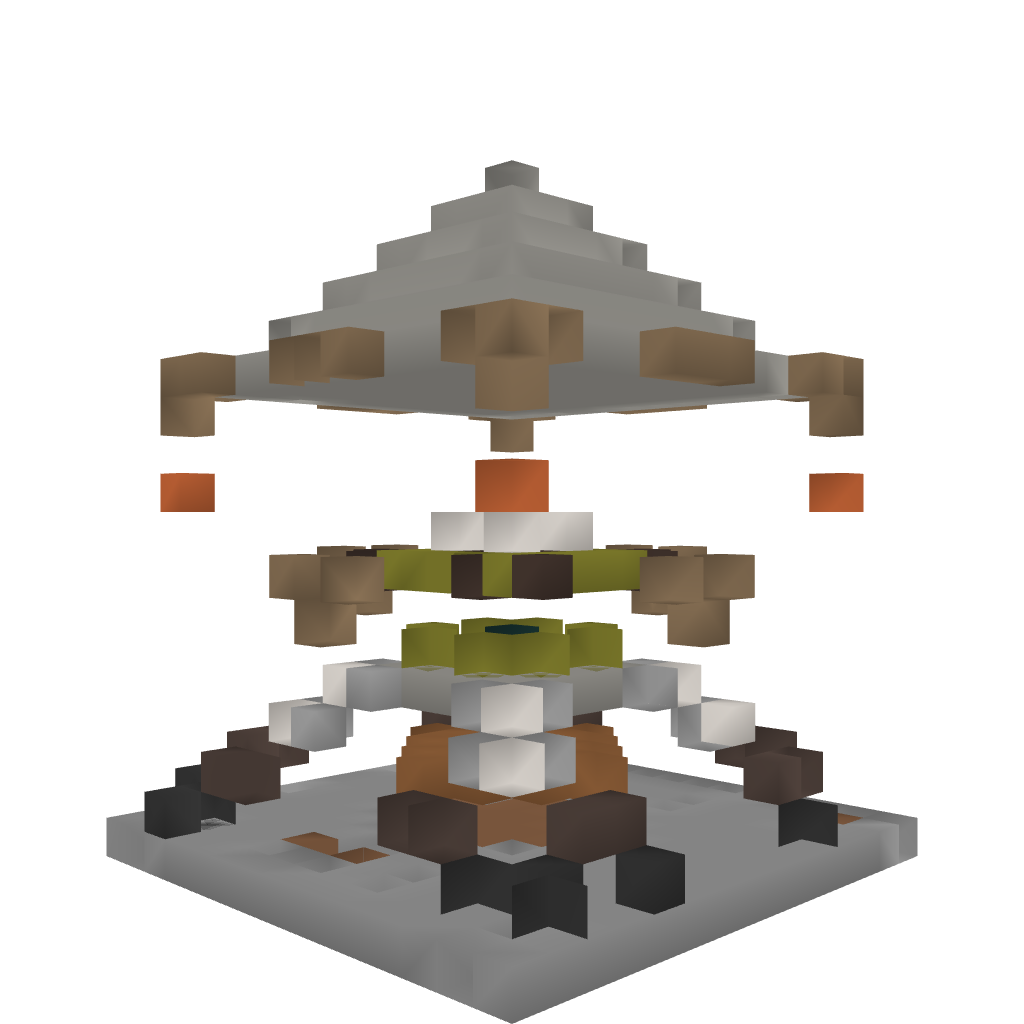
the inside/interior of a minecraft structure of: Enchantment Nexus